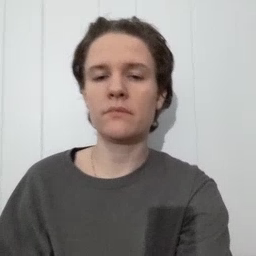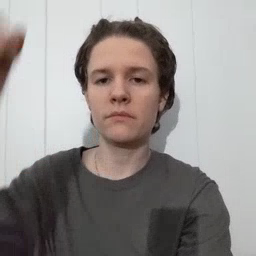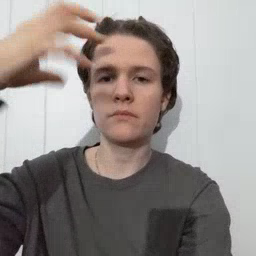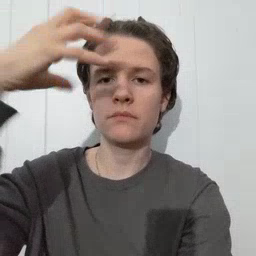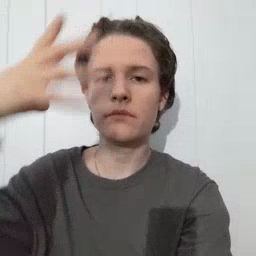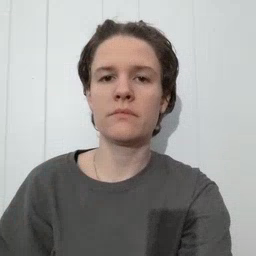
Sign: shower